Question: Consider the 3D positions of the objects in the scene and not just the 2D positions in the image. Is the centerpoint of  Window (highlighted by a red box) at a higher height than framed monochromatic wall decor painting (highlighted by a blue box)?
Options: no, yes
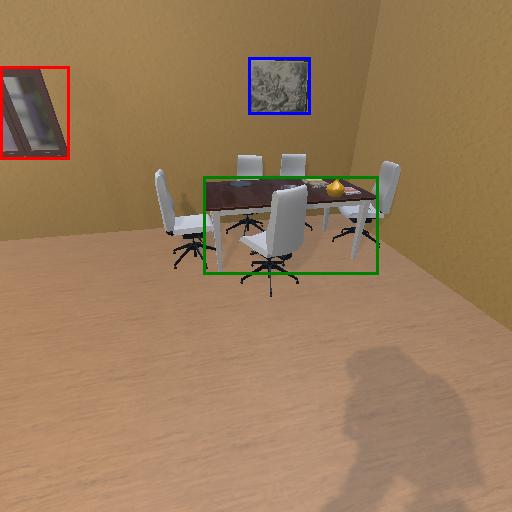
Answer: no